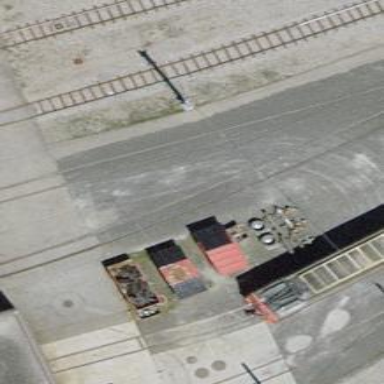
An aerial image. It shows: Narrow-gauge railway with electrified tracks using contact line. Located in service yard with one track.